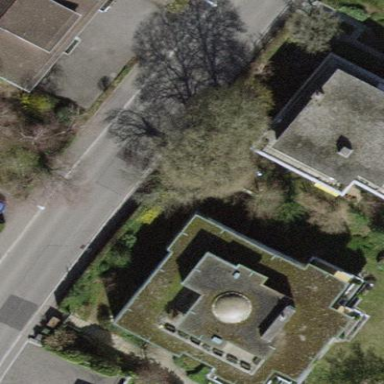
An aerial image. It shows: Building with flat roof.